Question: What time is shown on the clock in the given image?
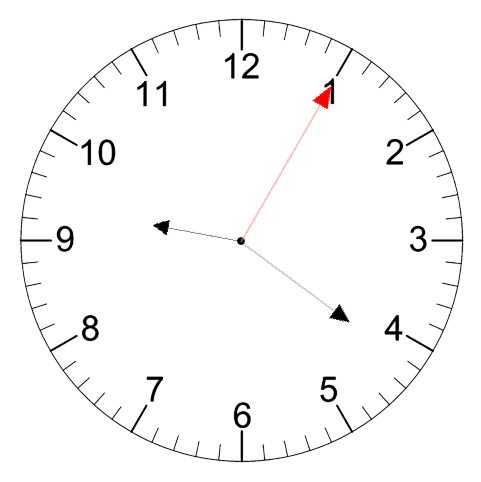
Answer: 09:21:05